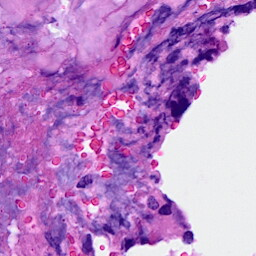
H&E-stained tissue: Breast